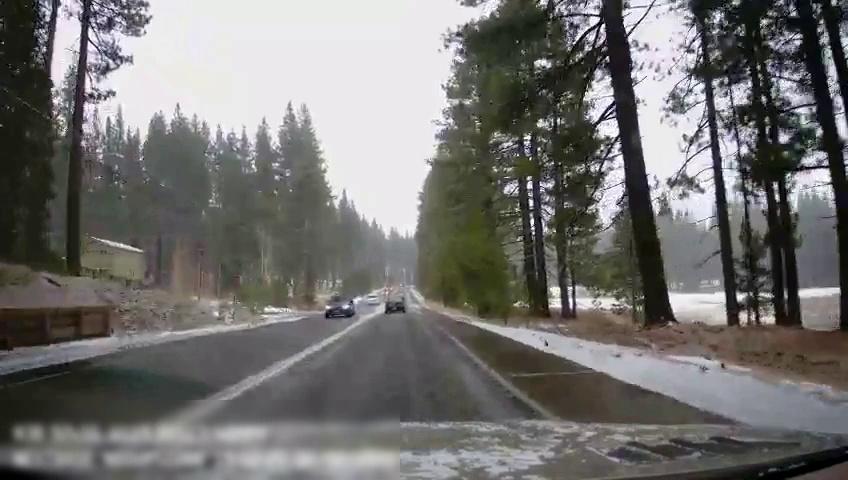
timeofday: Day
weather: Snowy
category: Drivable Space
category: Vehicles | SUV
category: Vehicles | Car
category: Lanes | Opposite Lane
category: Lanes | Opposite Lane
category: Lanes | Opposite Lane
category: Lanes | Current Lane